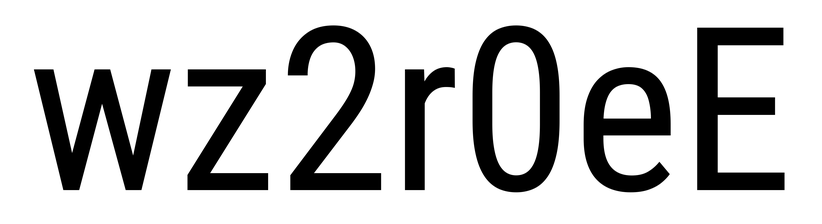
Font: Roboto_Condensed_Regular